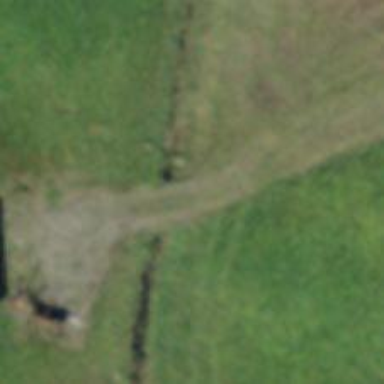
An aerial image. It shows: Dirt driveway bridge over service road.